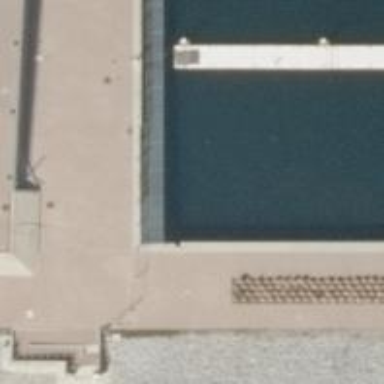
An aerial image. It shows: Man-made pier.